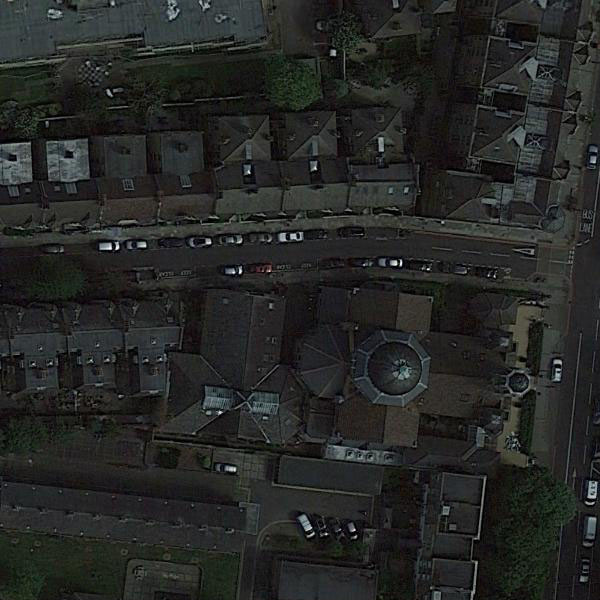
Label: Church